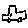
Label: car